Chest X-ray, PA view. Patient: 51 years old, sex F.
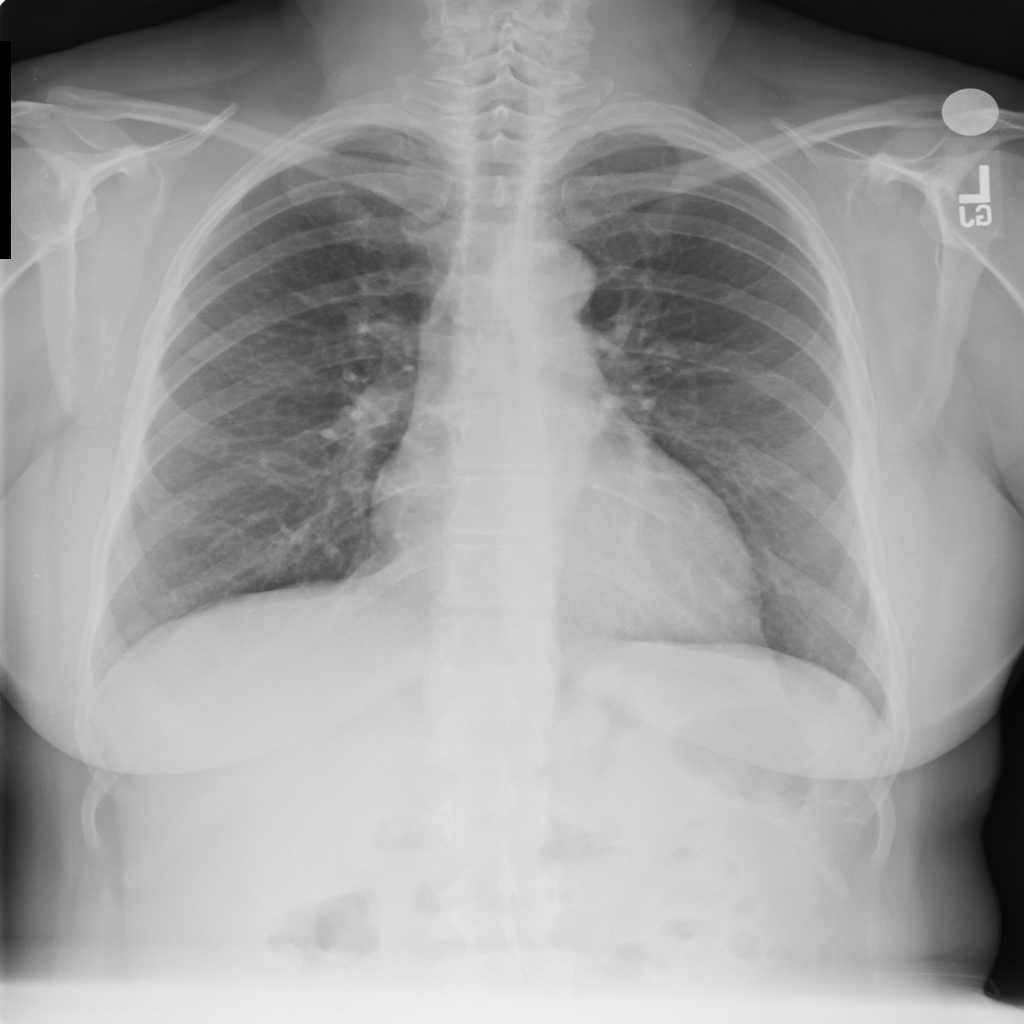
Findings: No Finding